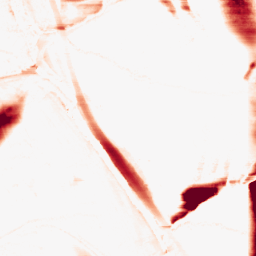
Category: morphological
Decomposition family: morphological_rect
Decomposition parameters: operation: opening
width: 50
height: 5
Upsampling method: bilinear
Upsampling parameters: scale: 8
Upsampling scale: 8